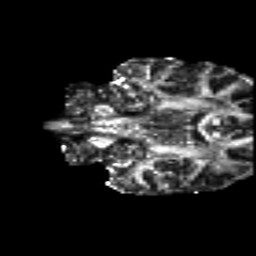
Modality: FA
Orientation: coronal
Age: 27
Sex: female
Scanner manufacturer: siemens
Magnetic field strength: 3 T
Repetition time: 8.8 s
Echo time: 0.085 s